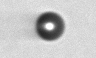
Label: bead